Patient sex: F
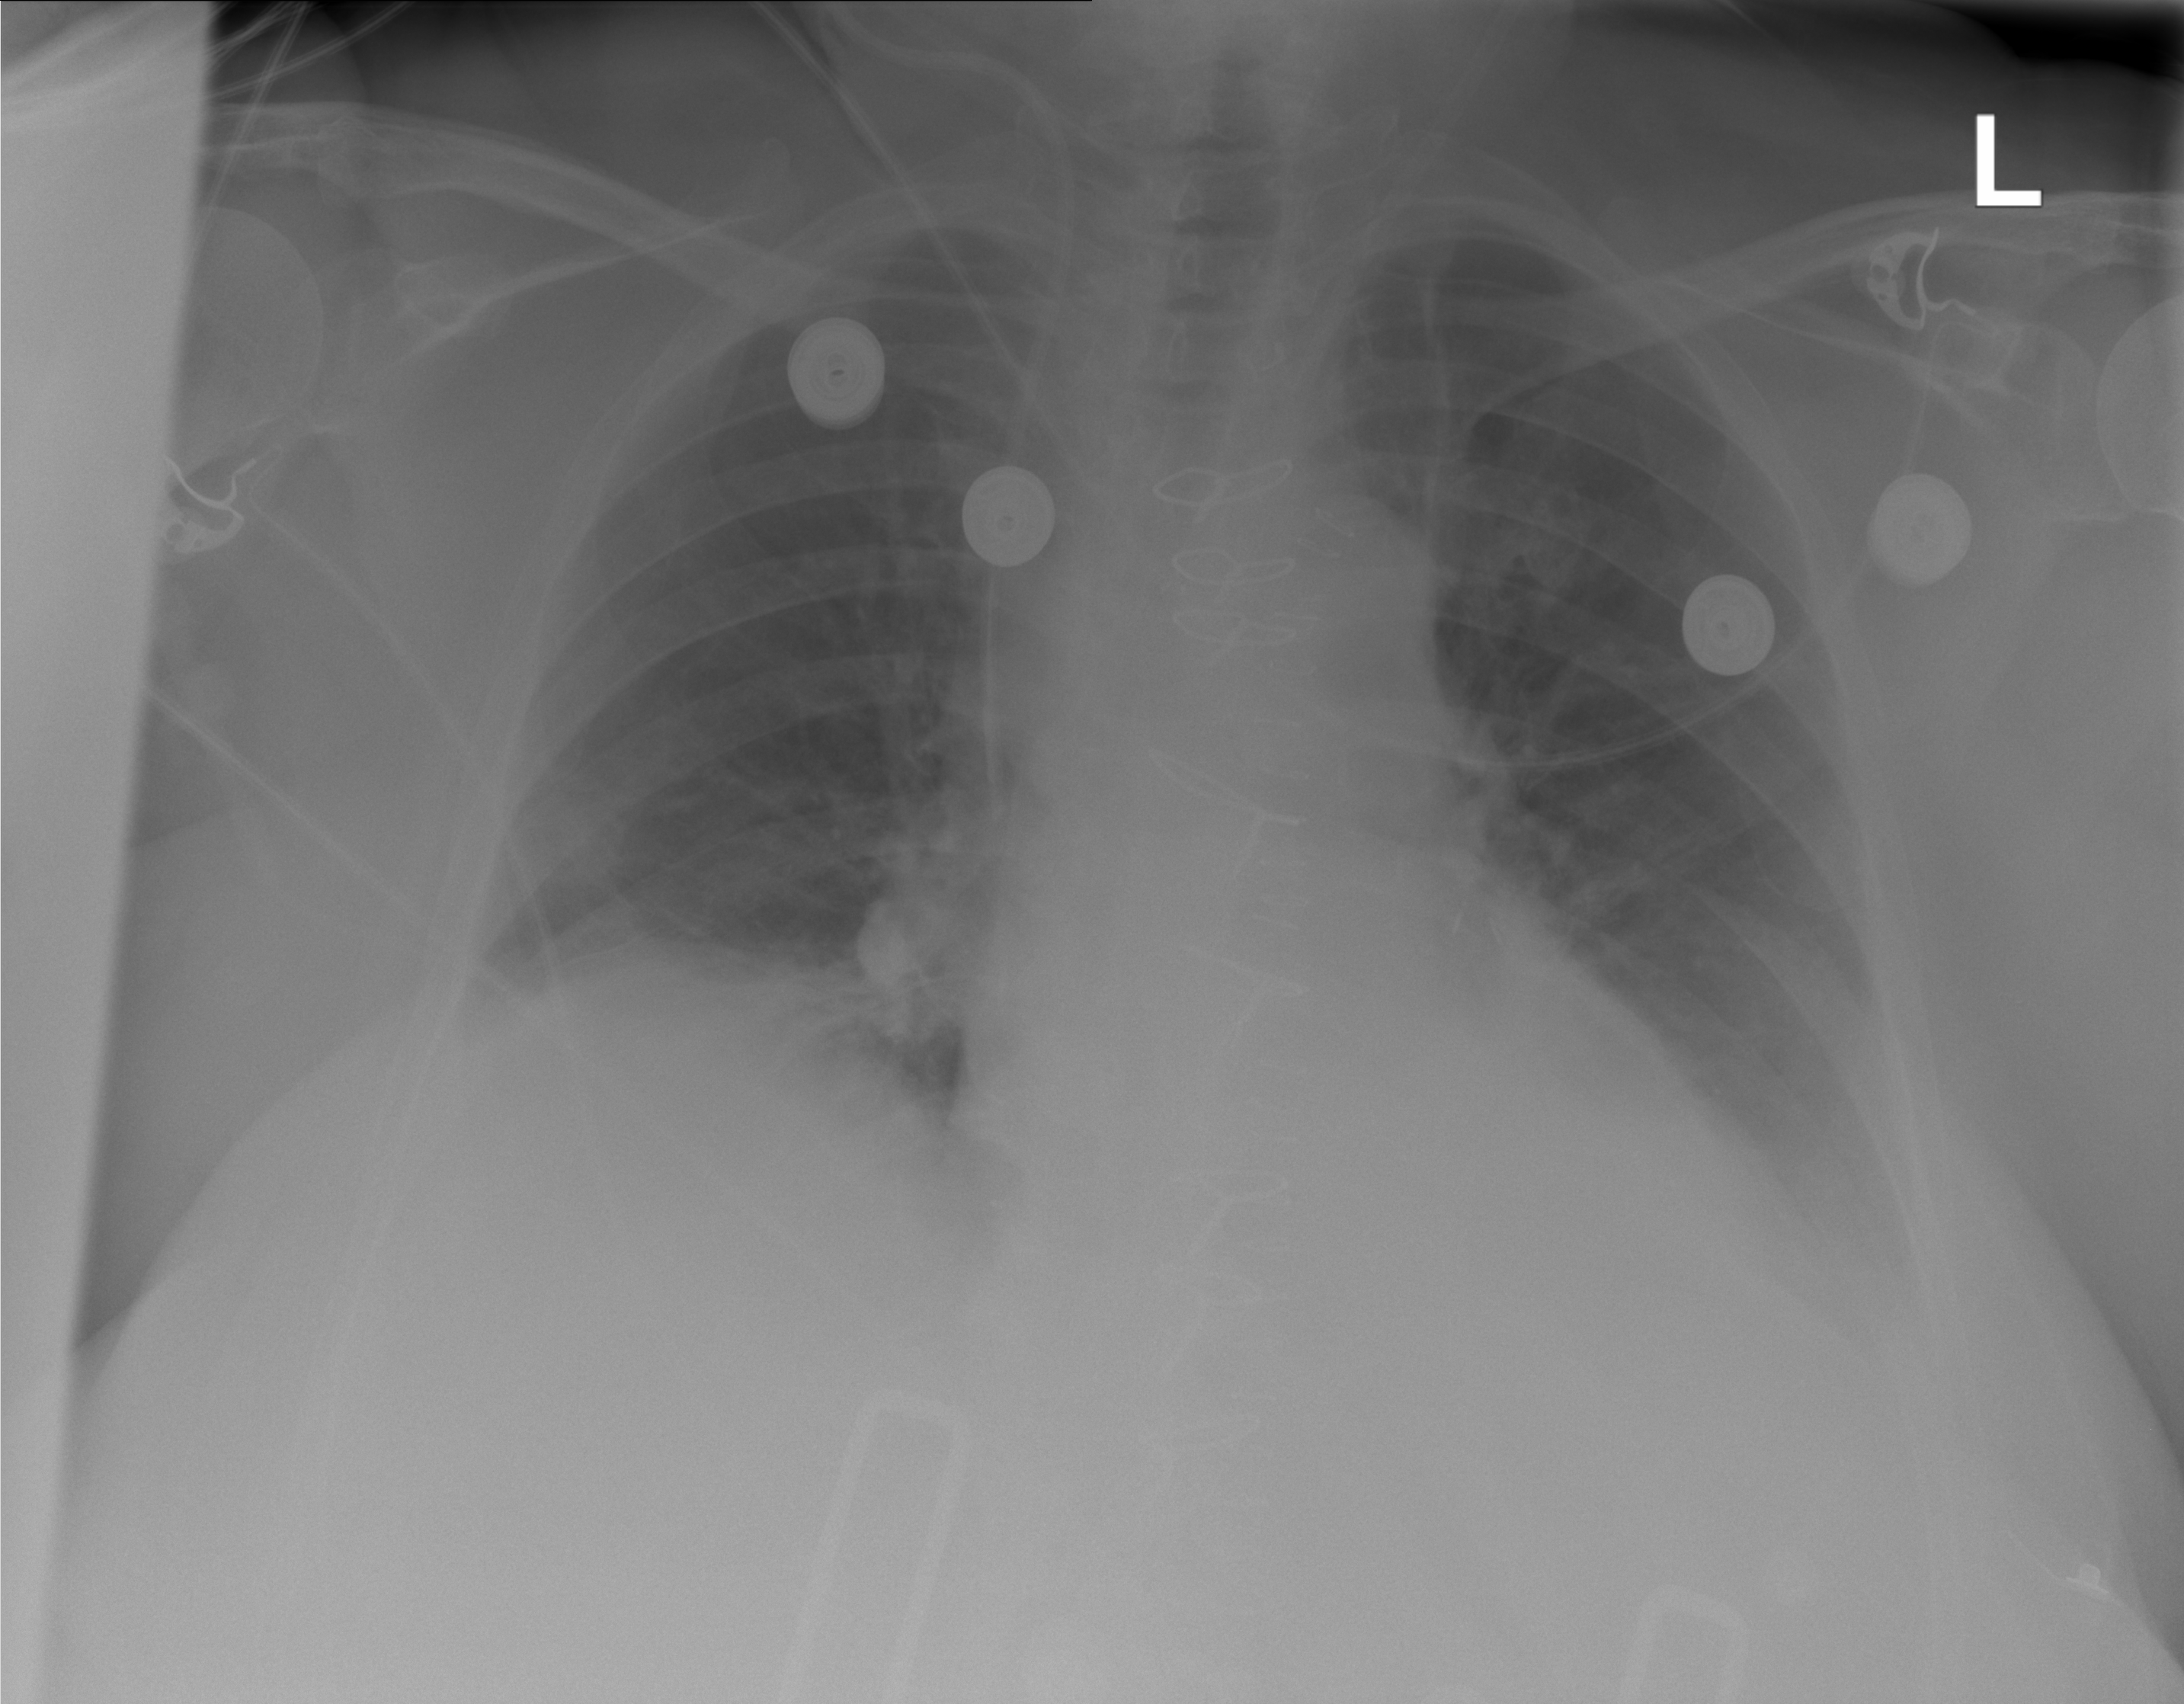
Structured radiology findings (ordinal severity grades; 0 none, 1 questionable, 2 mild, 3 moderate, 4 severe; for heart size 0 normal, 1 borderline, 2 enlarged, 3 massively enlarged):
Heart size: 0
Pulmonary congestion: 1
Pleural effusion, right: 0
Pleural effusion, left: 1
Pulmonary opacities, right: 0
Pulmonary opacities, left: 0
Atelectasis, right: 2
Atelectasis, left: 2